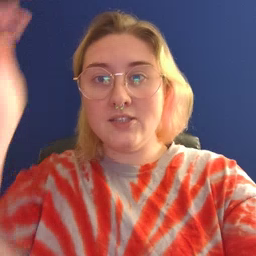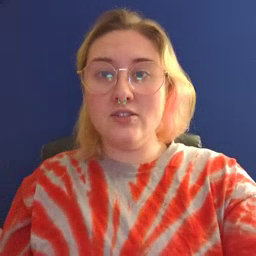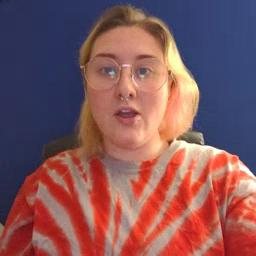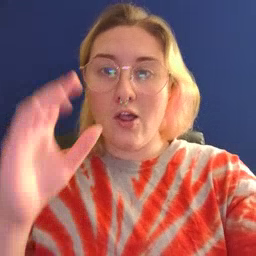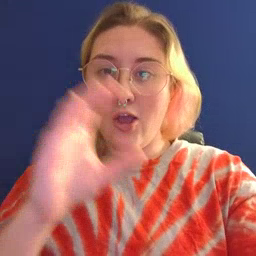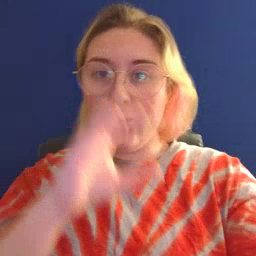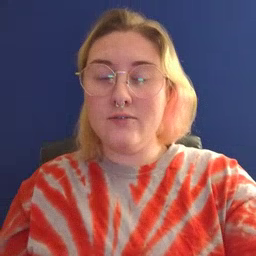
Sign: look